Question: I am new to Phonegap and web developement. In my project I used HTML select tag and its working fine. But when I am using jquery mobile the select tag showing two boxes, One of them looks like normal textbox and another is like dropdown.

This is the html code :-
'''
<select data-placeholder="" class="form-control"
id="RetailStoreName" data-rel="chosen" name="retail_id">
<option>A</option>
<option>B</option>
<option>C</option>
<option>D</option>
</select>
'''
Please help me. :)
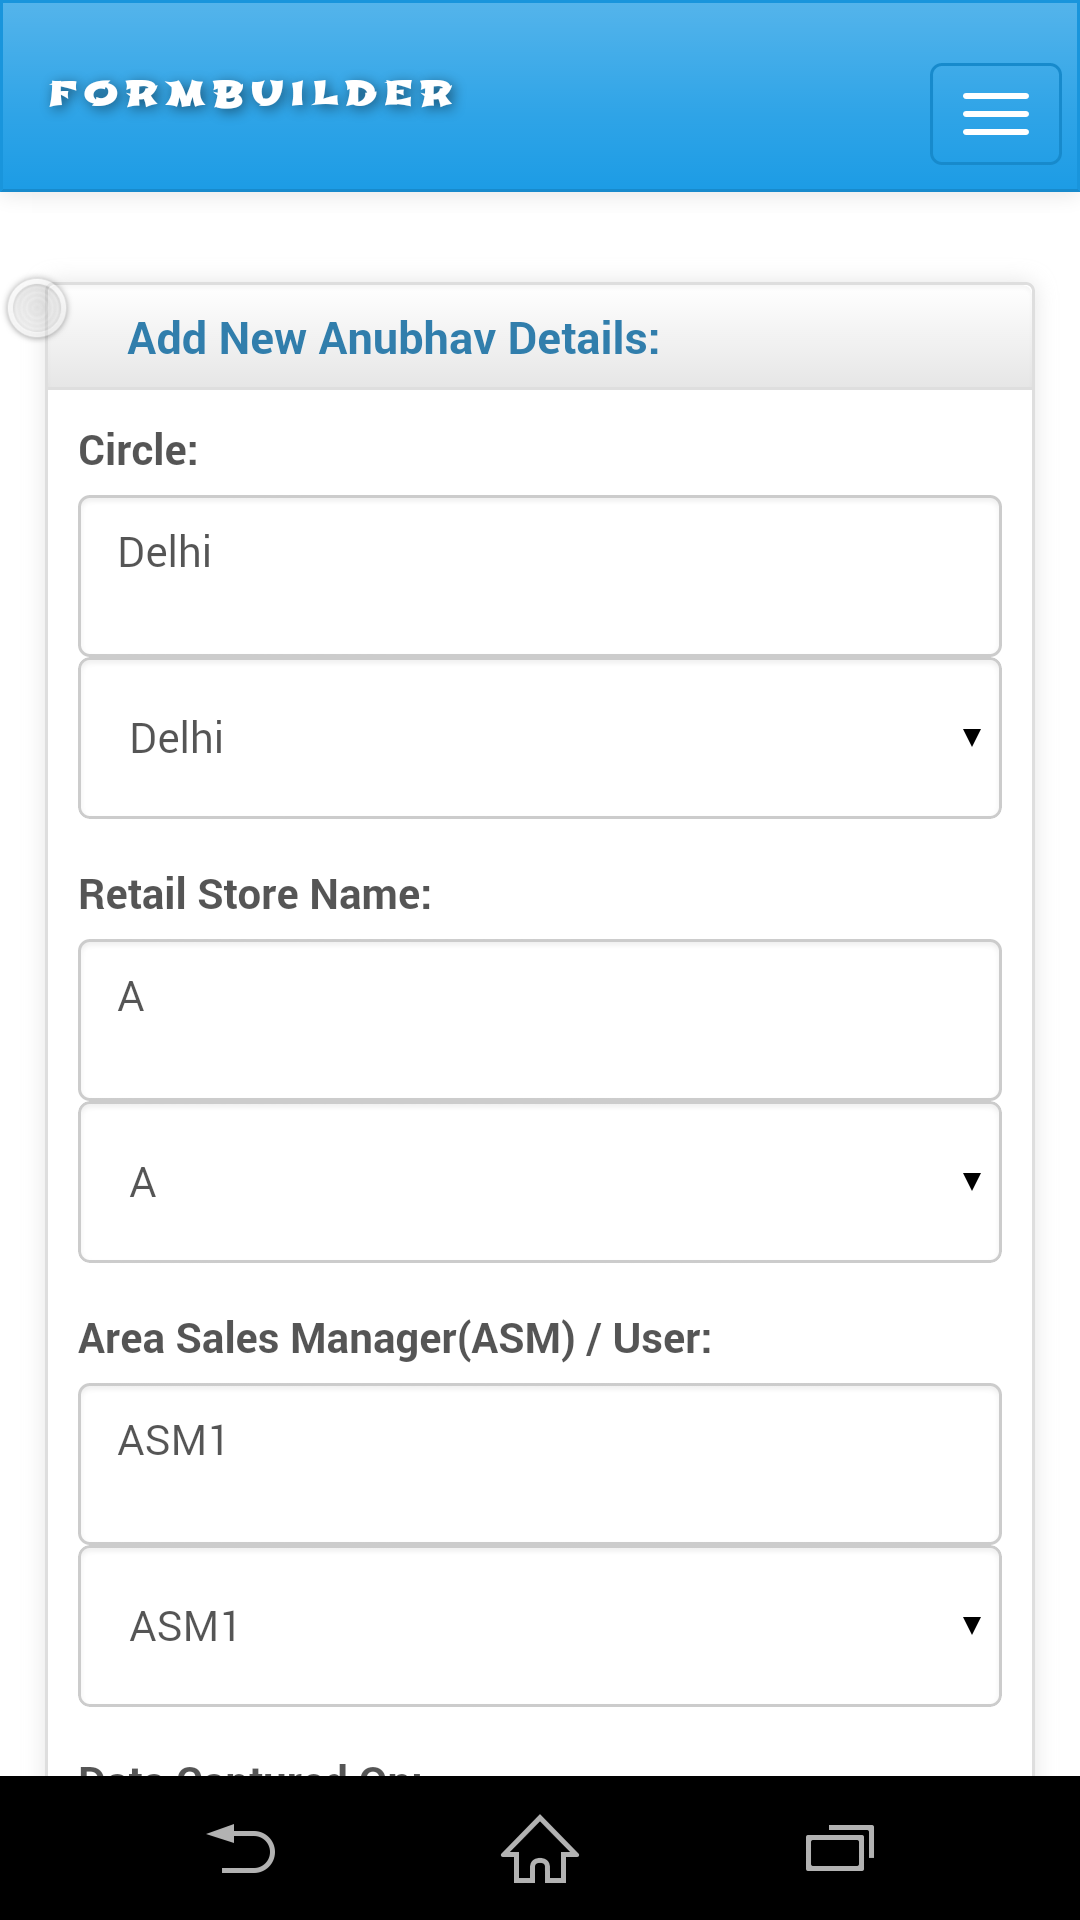
Answer: I found the solution. It was my mistake. I used the jquery mobile without the css file, so I got these wrong designs. Now its working fine. Thanks :)